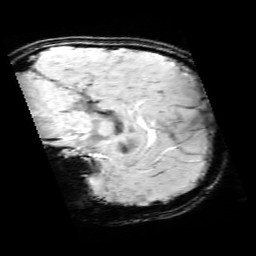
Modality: SWI
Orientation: sagittal
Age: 11
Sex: male
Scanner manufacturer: siemens
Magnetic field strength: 3 T
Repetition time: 0.027 s
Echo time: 0.02 s